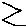
Label: zigzag